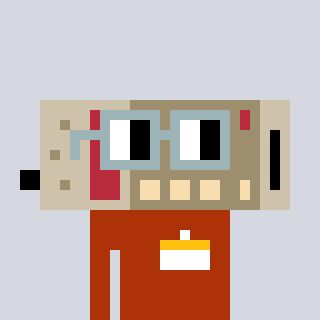
a pixel art character with square dark gray glasses, a cordless phone-shaped head and a hotbrown-colored body on a cool background